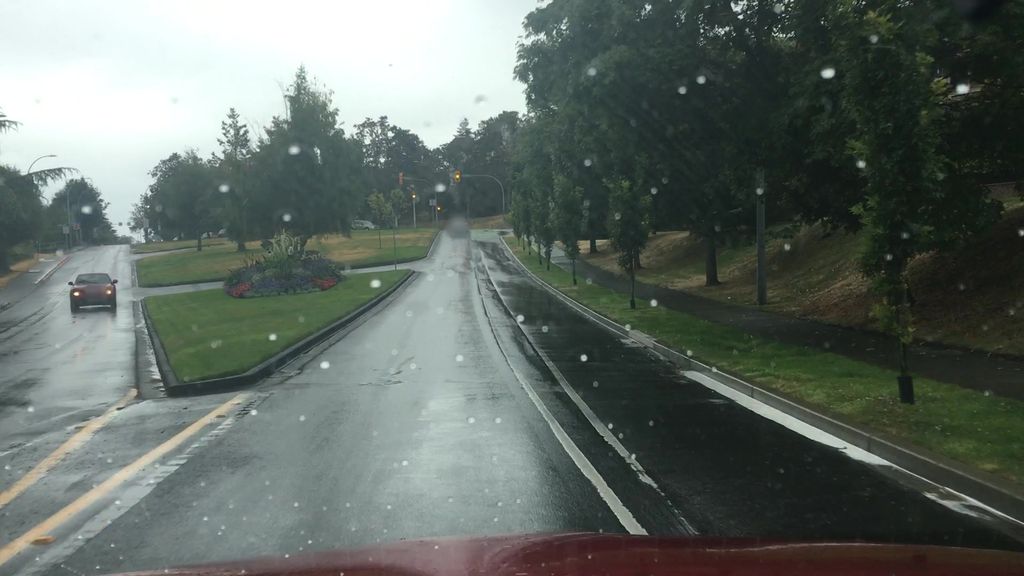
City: victoria